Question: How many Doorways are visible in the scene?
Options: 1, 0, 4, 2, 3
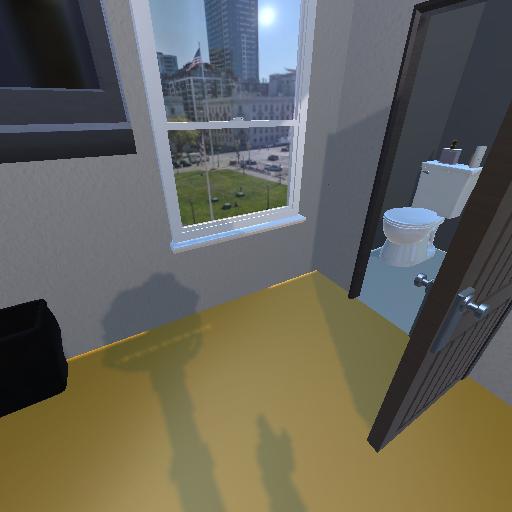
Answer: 1